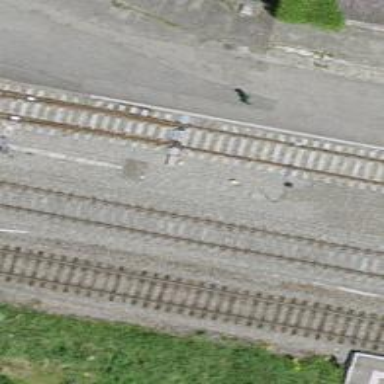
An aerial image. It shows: Railway switch.